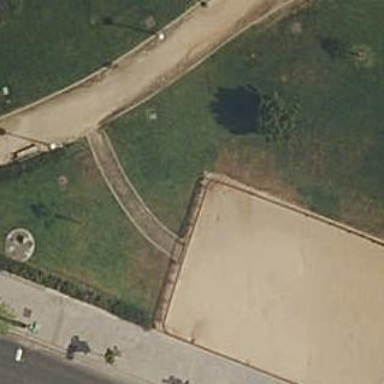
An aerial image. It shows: Playground area for leisure land.